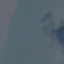
Land use / land cover class: SeaLake